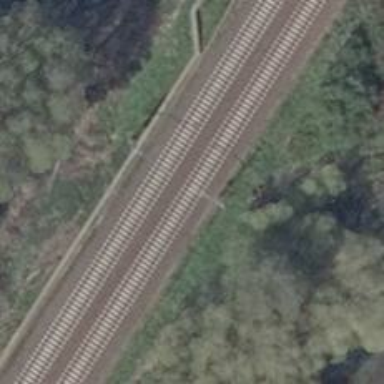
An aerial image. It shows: Milestone along the railway track with catenary mast.